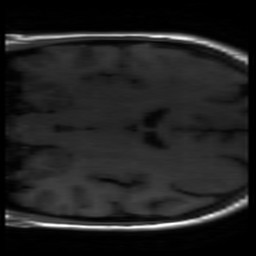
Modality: T1w
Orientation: coronal